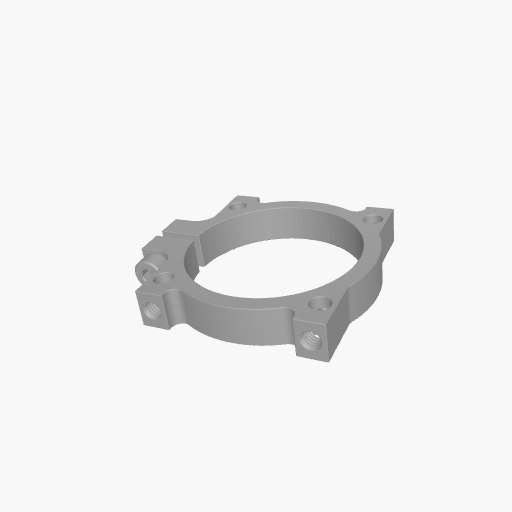
Part: Side2Post2ClampingMount36ID